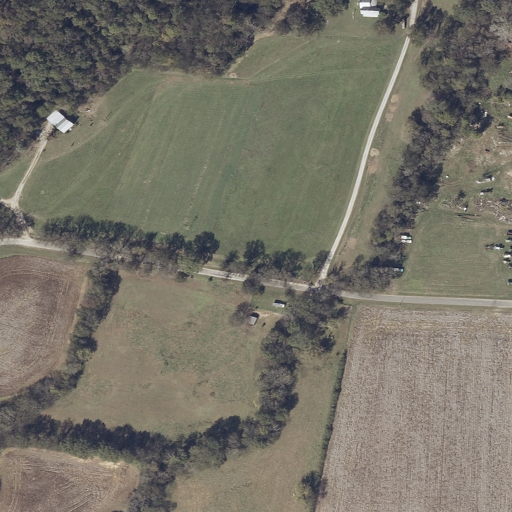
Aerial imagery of valley in Alabama named Bass Hollow containing pasture, deciduous forest, cultivated crops, open development, and low intensity development